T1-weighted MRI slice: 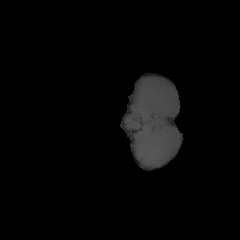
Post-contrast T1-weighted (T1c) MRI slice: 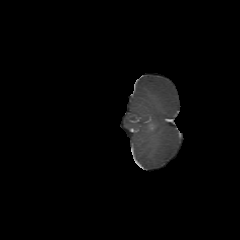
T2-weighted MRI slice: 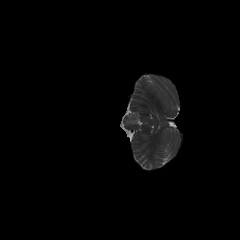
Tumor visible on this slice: yes